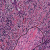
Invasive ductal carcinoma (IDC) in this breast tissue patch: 1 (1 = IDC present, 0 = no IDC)